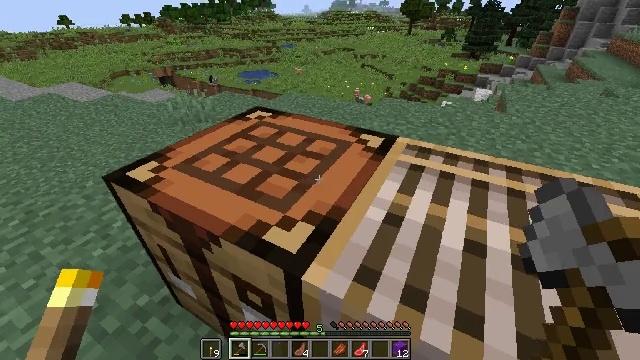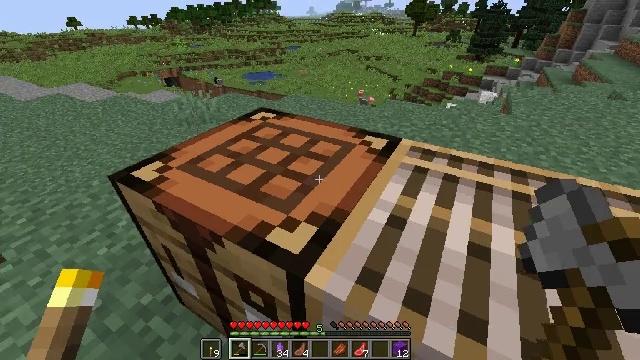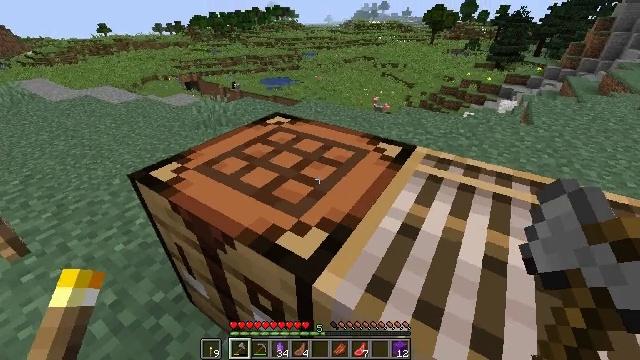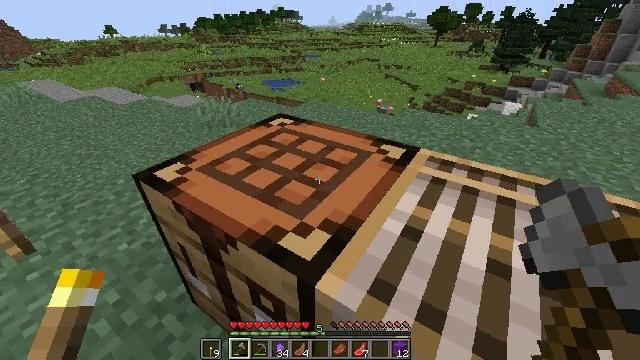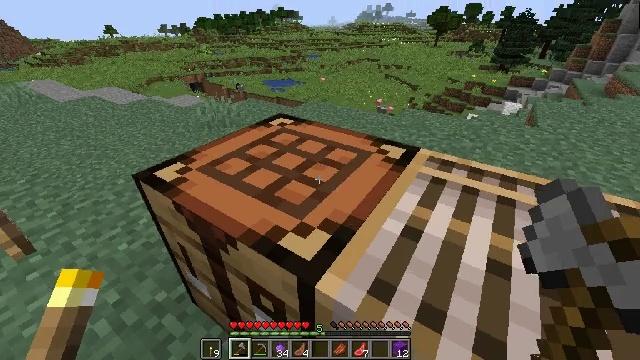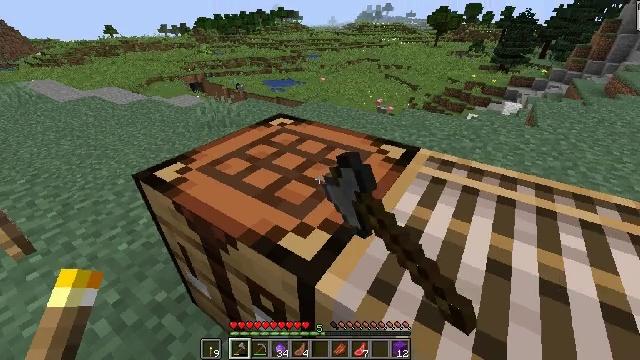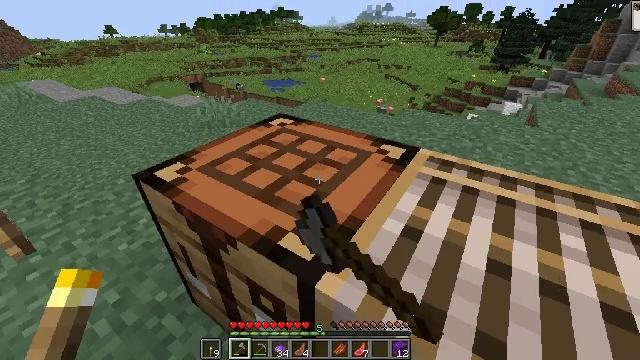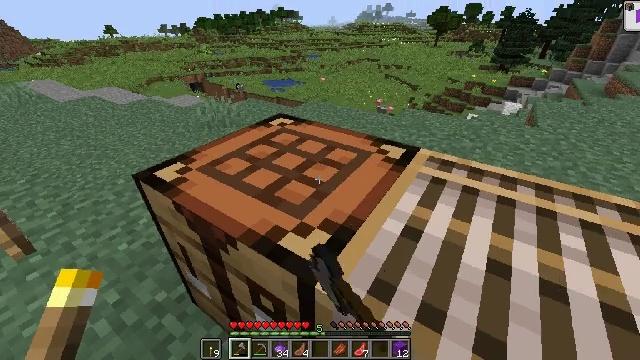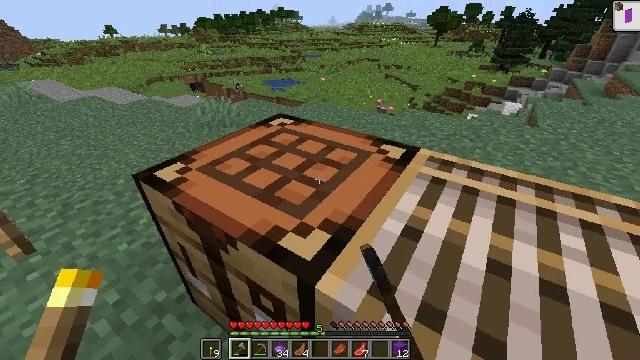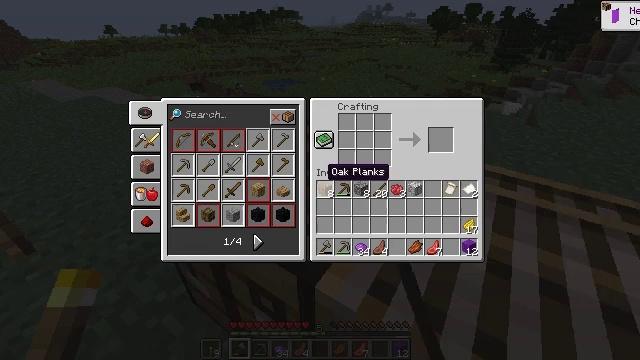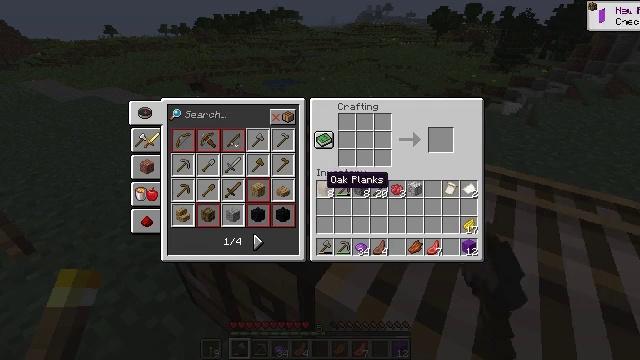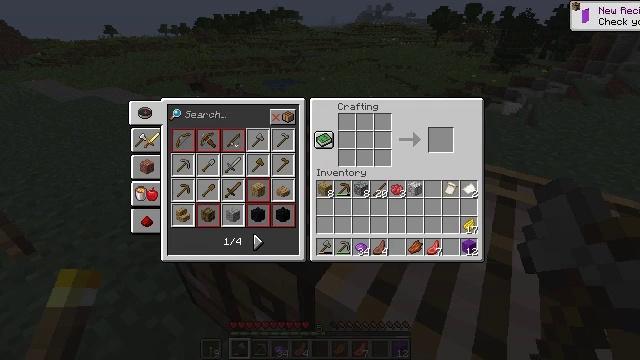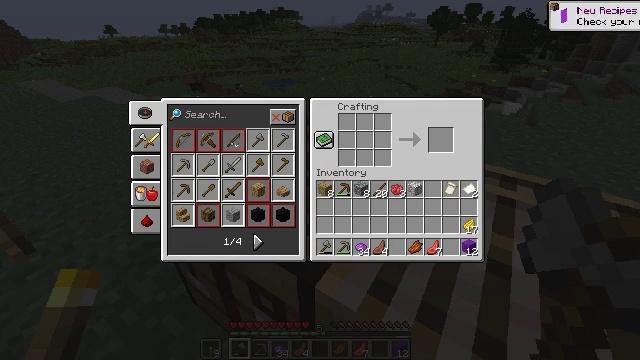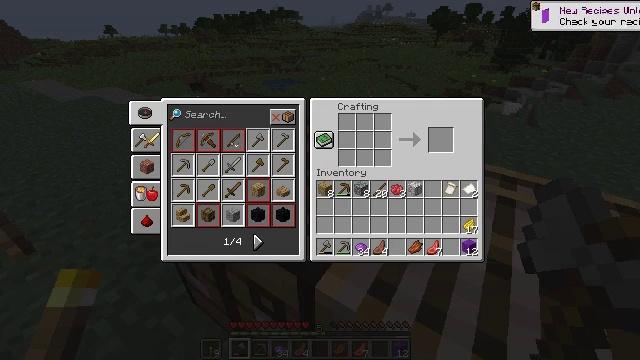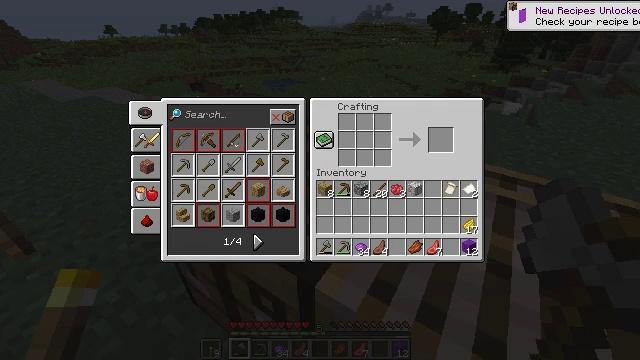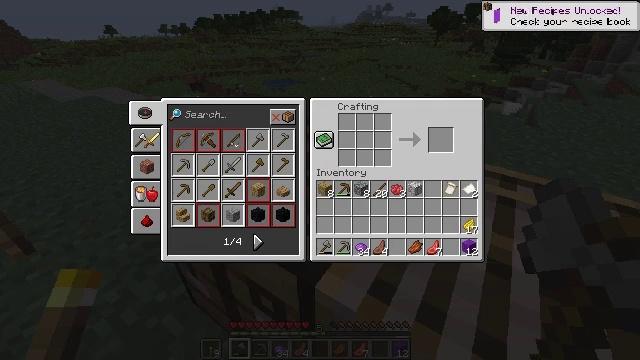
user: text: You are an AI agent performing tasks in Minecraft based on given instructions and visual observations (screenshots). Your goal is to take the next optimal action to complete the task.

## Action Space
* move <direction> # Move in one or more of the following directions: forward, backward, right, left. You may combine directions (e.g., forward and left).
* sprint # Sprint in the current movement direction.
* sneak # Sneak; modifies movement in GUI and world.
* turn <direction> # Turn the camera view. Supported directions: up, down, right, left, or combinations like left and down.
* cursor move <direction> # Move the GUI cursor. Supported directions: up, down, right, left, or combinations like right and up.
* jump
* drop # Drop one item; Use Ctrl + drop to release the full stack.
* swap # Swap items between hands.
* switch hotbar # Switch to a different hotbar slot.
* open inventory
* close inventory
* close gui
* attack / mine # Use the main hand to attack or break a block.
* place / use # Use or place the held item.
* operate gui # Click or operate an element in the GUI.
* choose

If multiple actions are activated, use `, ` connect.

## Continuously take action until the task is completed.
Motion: motion action
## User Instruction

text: Interact with the crafting table to create a purple banner.
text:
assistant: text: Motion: no_op
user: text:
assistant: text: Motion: turn left and up
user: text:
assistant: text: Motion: no_op
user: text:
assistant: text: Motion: use / place
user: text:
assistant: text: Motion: use / place
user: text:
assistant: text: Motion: use / place
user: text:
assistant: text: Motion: no_op
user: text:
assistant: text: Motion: no_op
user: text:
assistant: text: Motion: open gui
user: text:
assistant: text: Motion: cursor move down
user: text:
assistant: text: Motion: cursor move down
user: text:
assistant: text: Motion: cursor move left and down
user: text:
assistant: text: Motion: cursor move left and down
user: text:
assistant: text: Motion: cursor move left
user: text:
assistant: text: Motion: cursor move left and down
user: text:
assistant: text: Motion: cursor move left
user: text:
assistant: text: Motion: cursor move up
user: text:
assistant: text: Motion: cursor move up
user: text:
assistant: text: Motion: cursor move up
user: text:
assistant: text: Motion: no_op
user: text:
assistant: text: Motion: no_op
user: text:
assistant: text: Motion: no_op
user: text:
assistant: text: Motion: no_op
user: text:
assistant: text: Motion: no_op
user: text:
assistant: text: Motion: no_op
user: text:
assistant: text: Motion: no_op
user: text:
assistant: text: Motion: no_op
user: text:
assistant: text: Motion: operate gui
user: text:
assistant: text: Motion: operate gui
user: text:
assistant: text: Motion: no_op